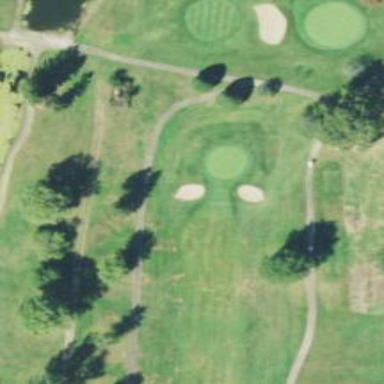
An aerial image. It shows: View of golf hole.